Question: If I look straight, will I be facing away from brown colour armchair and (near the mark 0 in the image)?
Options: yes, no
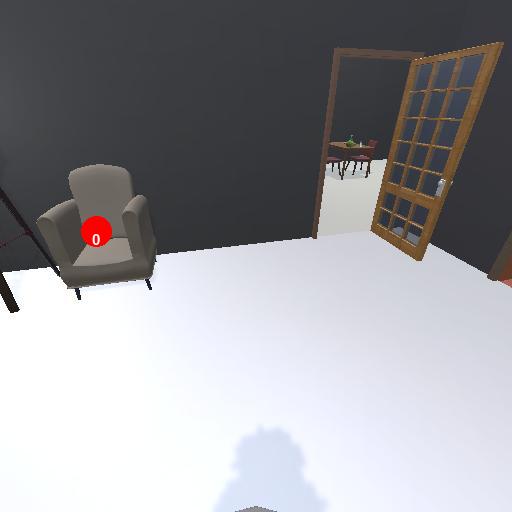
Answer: yes